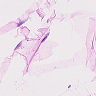
Metastatic tissue present: no